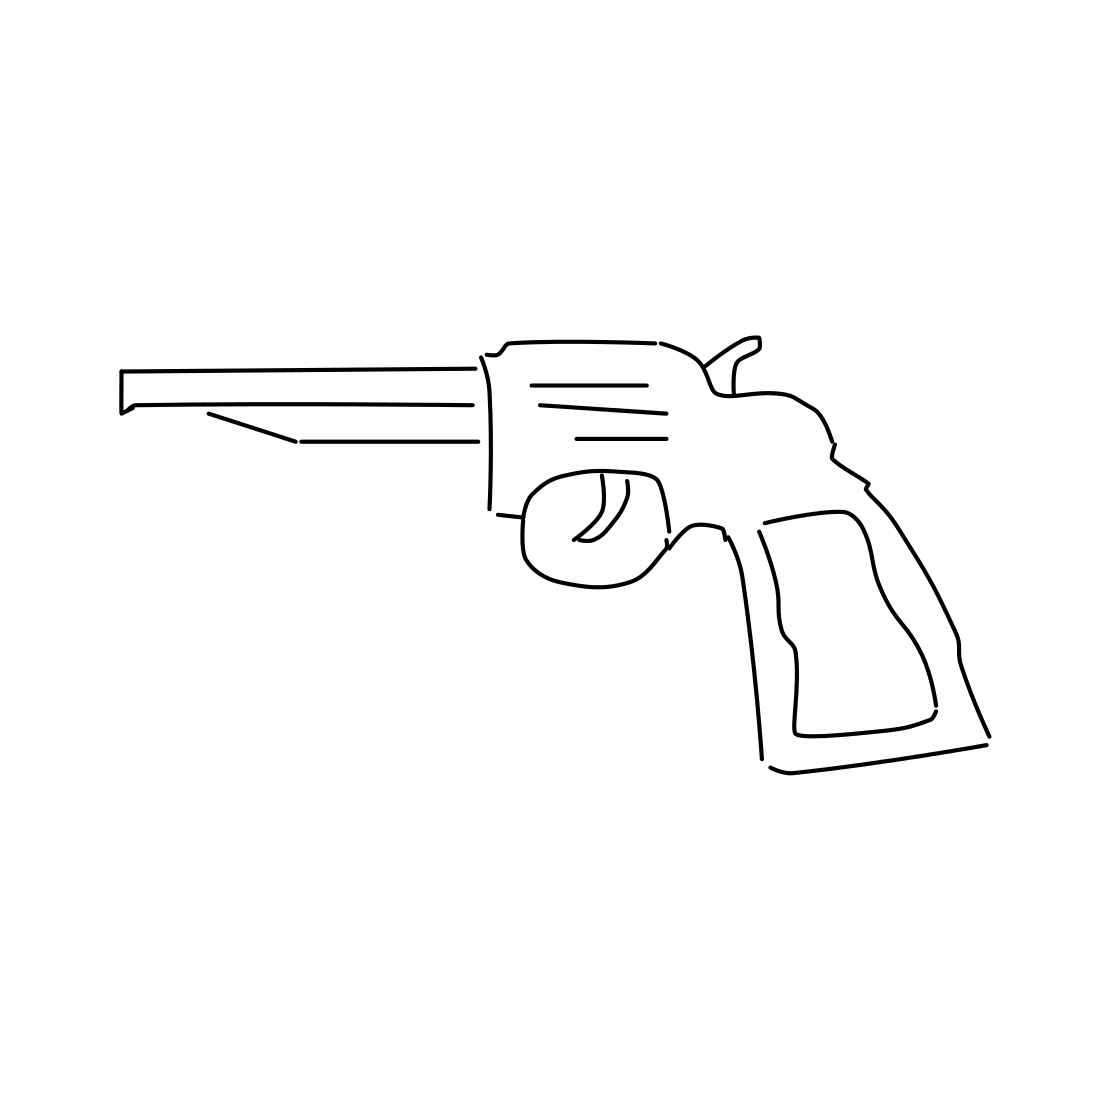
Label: revolver